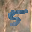
Label: 5